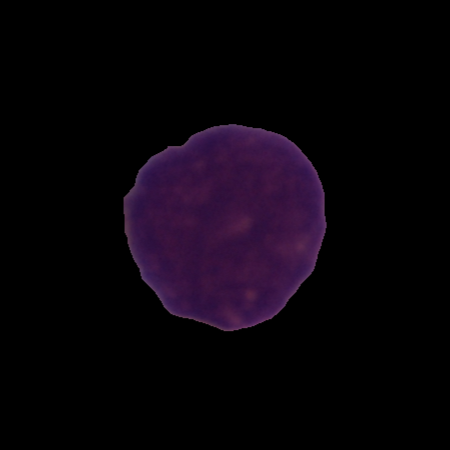
Label: cancer